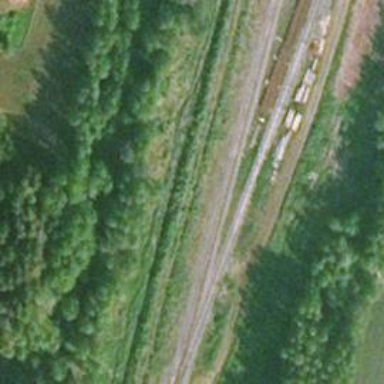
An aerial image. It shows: Wedge is used for the railway derail.